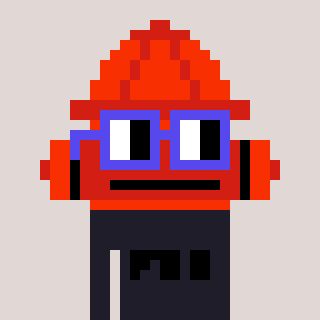
a pixel art character with square blue glasses, a fire hydrant-shaped head and a grayscale-colored body on a warm background